Question: I want to plot efficacy of my method over other prior models. The problem is my method is not that good to plot it in a normal way. Note that black is mine.
I would like to know what settings and plot type I should use to better illustrate goodness of my method.
For the sake of background, lets say there are 9 devices (X axis). 4 different methods are applied to boost them, the output is expressed in terms of efficacy(Y axis) . the highest eficacy means the lowest power loss.
The values are here:
'''
A=[ 0.765 0.732 0.712 0.700 0.690 0.679 0.676 0.685 0.695]
B=[ 0.768 0.746 0.724 0.702 0.692 0.684 0.676 0.682 0.689]
C=[ 0.778 0.750 0.723 0.704 0.694 0.683 0.676 0.677 0.685]
D=[ 0.781 0.754 0.734 0.715 0.696 0.681 0.683 0.690 0.700]
'''
Please give an example...

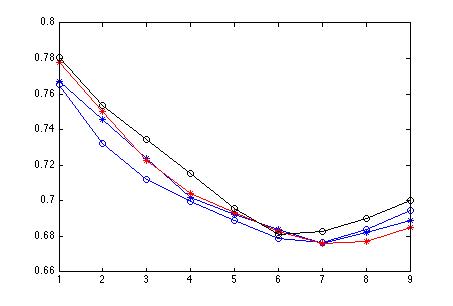
Answer: If you just want to emphasize the line corresponding to your method you could to something like that:

'''
figure; hold on;
plot(A,'.-','Color',[0,0.900,0.900],'MarkerSize',10)
plot(B,'.-','Color',[0,0.600,0.700],'MarkerSize',10)
plot(C,'.-','Color',[0,0.300,0.600],'MarkerSize',10)
plot(D,'.-','Color','r','MarkerSize',15,'LineWidth',2)
grid on;
legend('A','B','C','my method')
'''